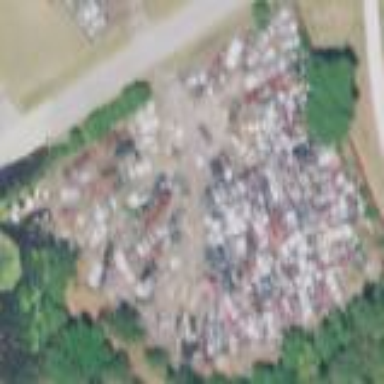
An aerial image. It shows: Industrial area designated as scrap yard.